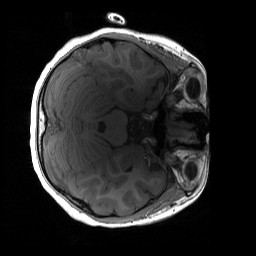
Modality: T1w
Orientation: axial
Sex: female
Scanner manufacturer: siemens
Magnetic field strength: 3 T
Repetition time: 1.9 s
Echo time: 0.00243 s